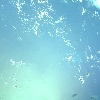
Label: water